Question: I want to perform a simple search using xpath, this is my XML

and I want to search the nodes and return the node value as the result.
this is my code so far, but i dont get any results
'''
XmlNodeList nList = xmlDoc.SelectNodes("//spEvents:Time[. = '" + eventId + "']/parent::node()/spEvents:Times/spEvents:EventTime/spEvents:Time", xmlnsManager);
'''
(Note I am using namespaces)
Thanks
kb
@Jon, my code was working fine with XML to LINQ, as below
'''
return (from feed in xmlDoc_Spektrix.Descendants("Event")
from et in feed.Element("Times").Elements("EventTime")
where Convert.ToDateTime(et.Element("Time").Value).ToShortDateString() == Convert.ToDateTime(dt).ToShortDateString()
select feed.Element("Id").Value).ToList();
'''
but since the namespaces were introduced to the xml feed, my code no longer works, which is why i have had to switch to xpath
this code used to work fine, does anyone know why the above code stops working with namespaces?
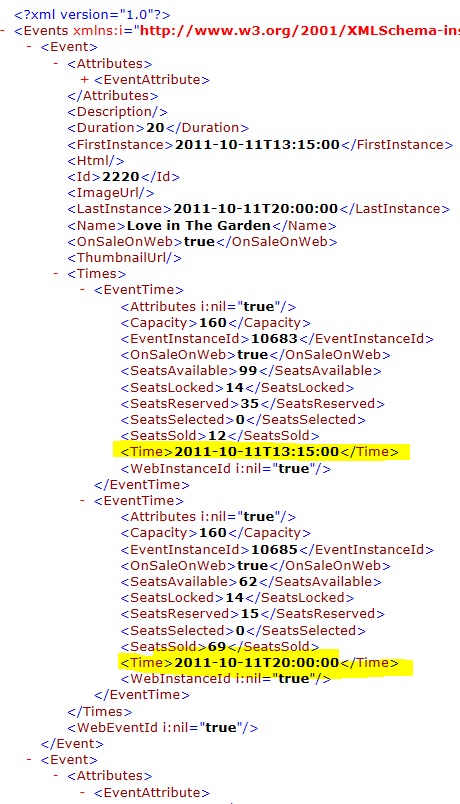
Answer: The correct response to "introducing namespaces broke my query" isn't "change technology" it's "fix the query". This is really easy with LINQ to XML:
'''
// I'm guessing the namespace *really* has the http part on...
XNamespace ns = "http://system.spektrix.com/api/v1/events";
return (from feed in xmlDoc_Spektrix.Descendants(ns + "Event")
from et in feed.Element(ns + "Times").Elements(ns + "EventTime")
where (DateTime) et.Element(ns + "Time") == dt
select feed.Element(ns + "Id").Value).ToList();
'''
Note the simplified (and more correct in the face of culture changes) conversion of an 'XElement' to 'DateTime' as well.